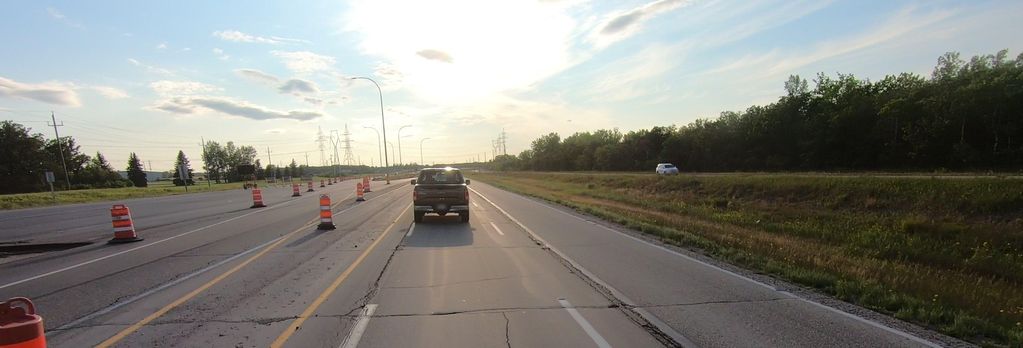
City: winnipeg